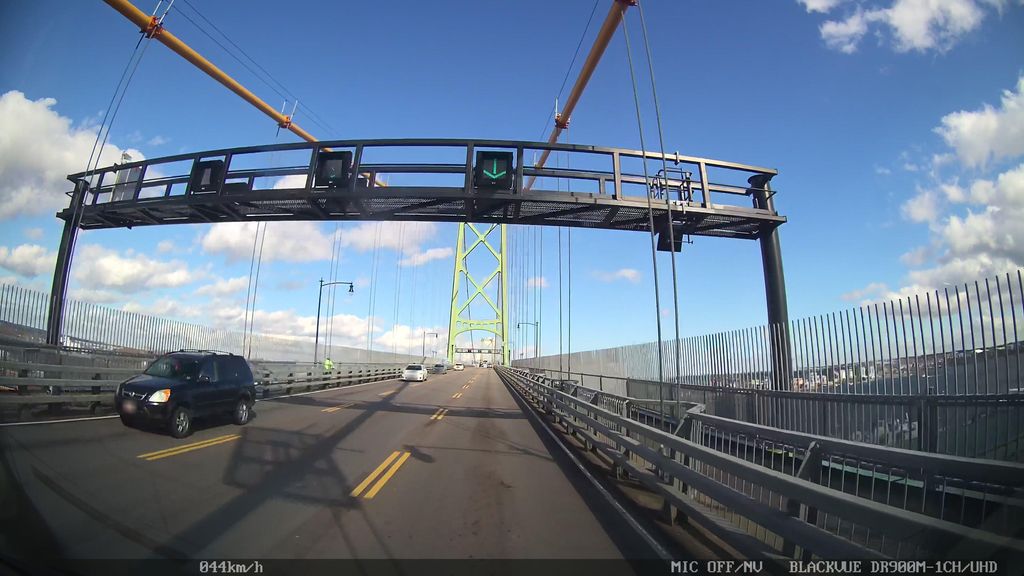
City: halifax